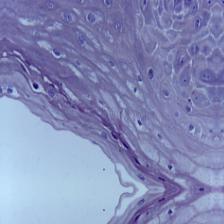
Diagnosis: Normal